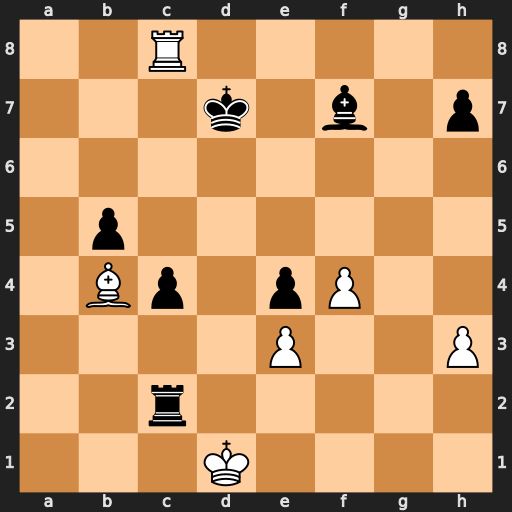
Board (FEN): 2R5/3k1b1p/8/1p6/1Bp1pP2/4P2P/2r5/3K4
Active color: w
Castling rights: -
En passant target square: -
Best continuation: Rf8 Rb2 Rxf7+